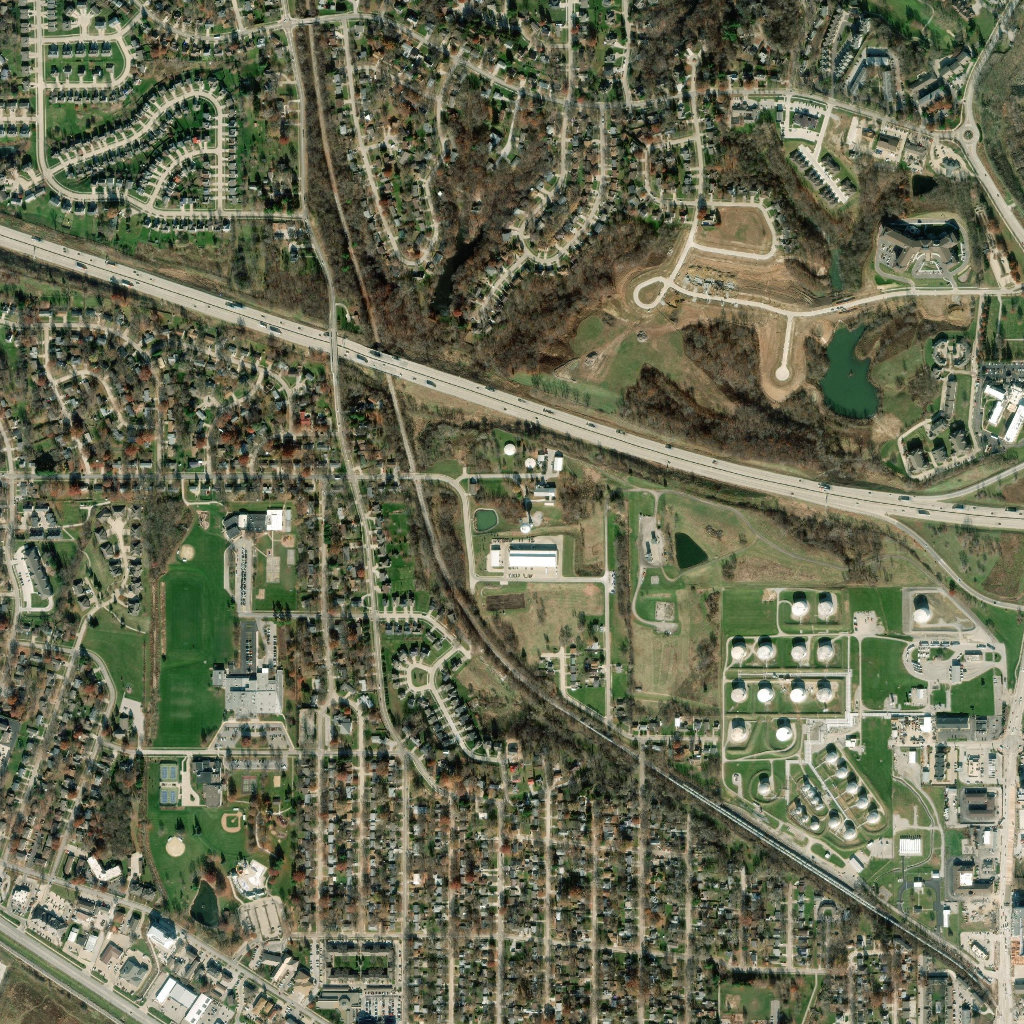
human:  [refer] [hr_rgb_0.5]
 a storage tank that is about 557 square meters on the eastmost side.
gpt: <box>[[89, 59, 90, 61, 0]]</box>

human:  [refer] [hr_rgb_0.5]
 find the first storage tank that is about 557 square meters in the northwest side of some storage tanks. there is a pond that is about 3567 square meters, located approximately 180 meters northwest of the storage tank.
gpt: <box>[[71, 62, 72, 64, 0]]</box>